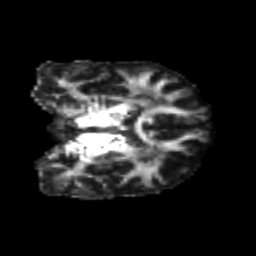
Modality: FA
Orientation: coronal
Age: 24
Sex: female
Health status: healthy
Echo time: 0.074 s